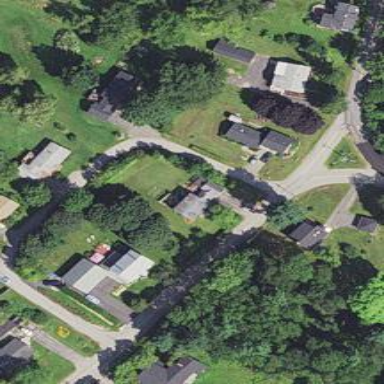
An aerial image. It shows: Neighborhood.